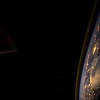
Label: space